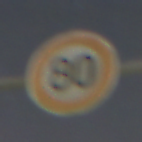
Verkehrszeichen: Geschwindigkeit80
Umgebung: Outdoor, Urban
Tageszeit: Night
Wetter: PartlyCloudy
Licht: Artificial
Jahreszeit: NotSpecified
Kontrast: HighContrast